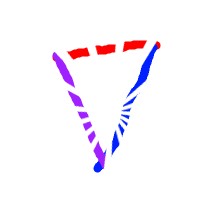
Shape: triangle